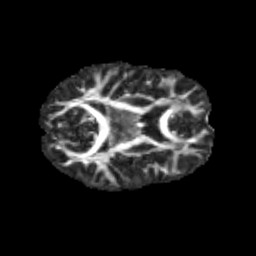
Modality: FA
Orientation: axial
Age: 13
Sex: male
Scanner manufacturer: siemens
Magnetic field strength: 3 T
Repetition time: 3.8 s
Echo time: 0.07 s